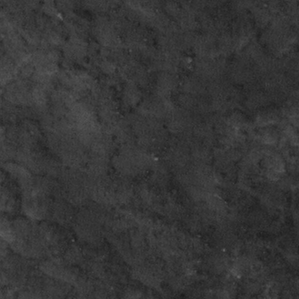
Label: frost